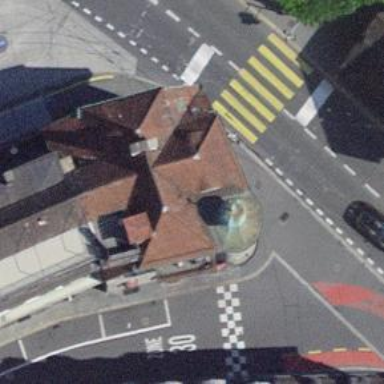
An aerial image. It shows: Fast food establishment.